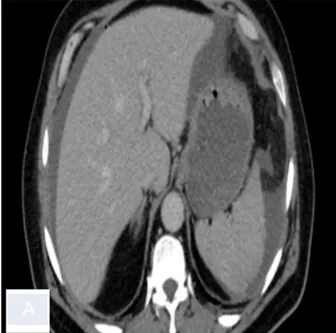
Abdominal CT scan. . (A) Axial CT image demonstrated an intra-abdominal free fluid.
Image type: radiology (ct)